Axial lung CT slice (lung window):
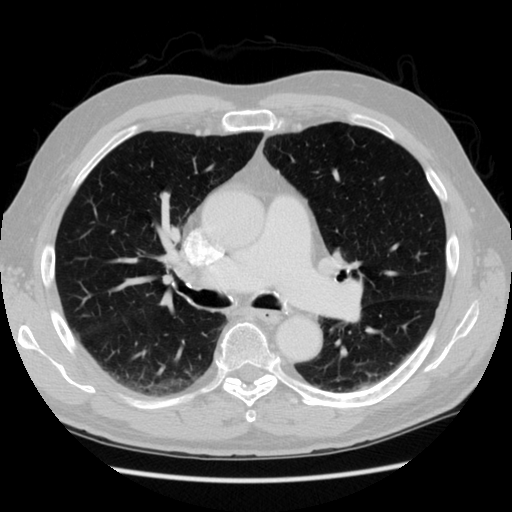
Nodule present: no